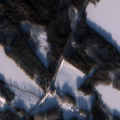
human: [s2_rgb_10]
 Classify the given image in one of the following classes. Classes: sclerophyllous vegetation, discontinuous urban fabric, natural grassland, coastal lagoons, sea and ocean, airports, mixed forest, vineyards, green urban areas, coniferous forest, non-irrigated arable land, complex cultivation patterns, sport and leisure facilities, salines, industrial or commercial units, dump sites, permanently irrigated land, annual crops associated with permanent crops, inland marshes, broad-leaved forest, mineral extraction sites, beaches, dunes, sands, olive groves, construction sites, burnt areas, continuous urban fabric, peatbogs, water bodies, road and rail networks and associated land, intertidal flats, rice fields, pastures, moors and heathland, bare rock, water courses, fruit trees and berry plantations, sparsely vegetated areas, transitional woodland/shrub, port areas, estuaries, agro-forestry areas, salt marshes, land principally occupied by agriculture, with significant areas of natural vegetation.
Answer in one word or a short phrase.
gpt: coniferous forest, mixed forest, water bodies